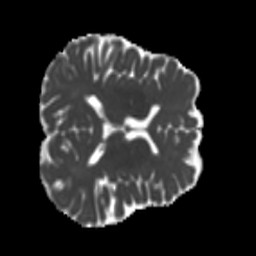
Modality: MD
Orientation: axial
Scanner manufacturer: siemens
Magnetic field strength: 3 T
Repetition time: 4 s
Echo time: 0.0594 s